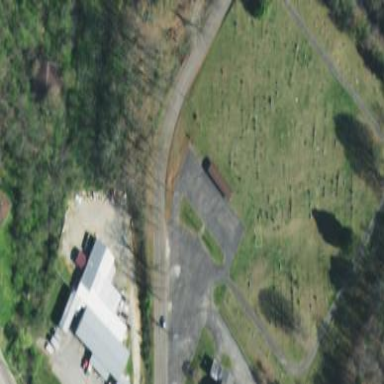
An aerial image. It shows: Cemetery.